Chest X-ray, AP view. Patient: 71 years old, sex M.
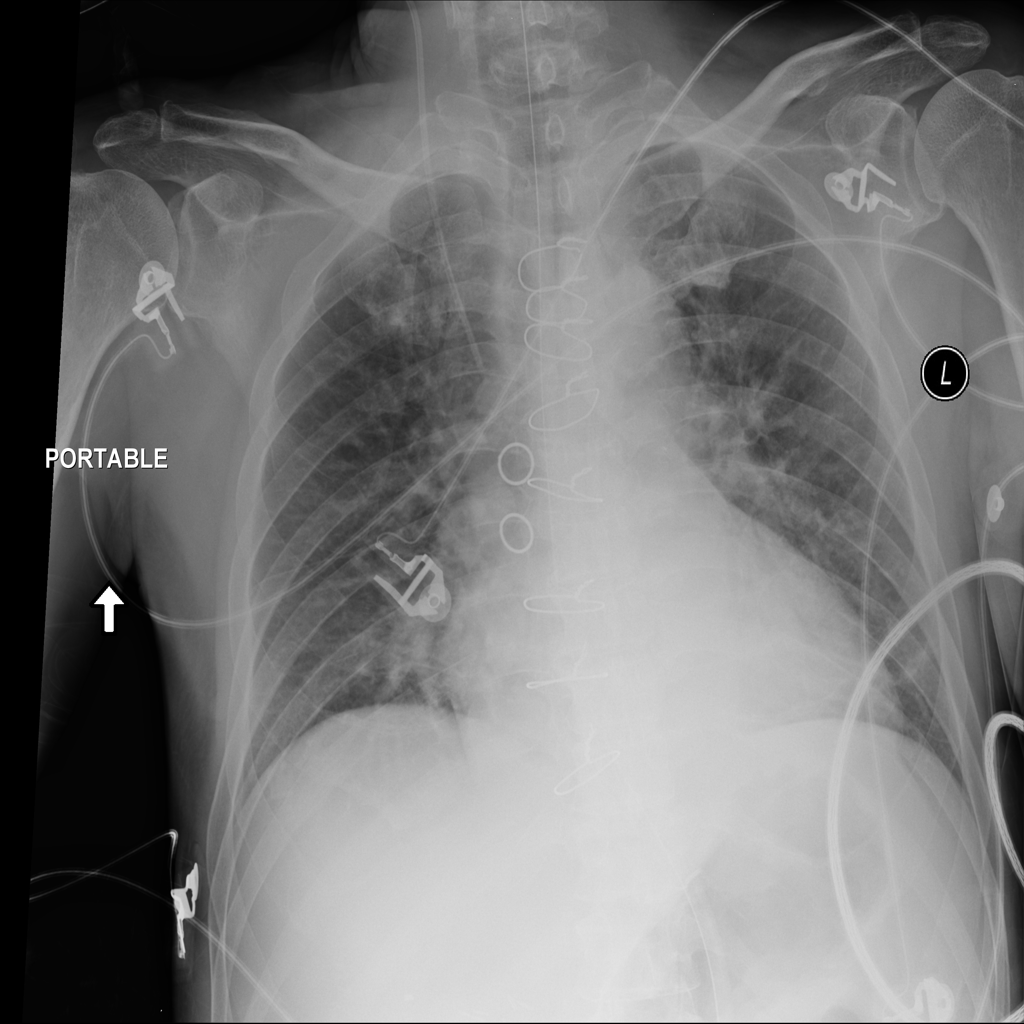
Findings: No Finding